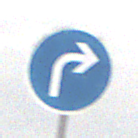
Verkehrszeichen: VorgeschriebeneFahrtrichtungRechts
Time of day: MorningAfternoon
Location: Outdoor (Nature)
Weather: Overcast
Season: Winter
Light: Natural